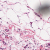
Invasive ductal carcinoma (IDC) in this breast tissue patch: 0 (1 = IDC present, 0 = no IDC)